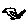
Label: bird